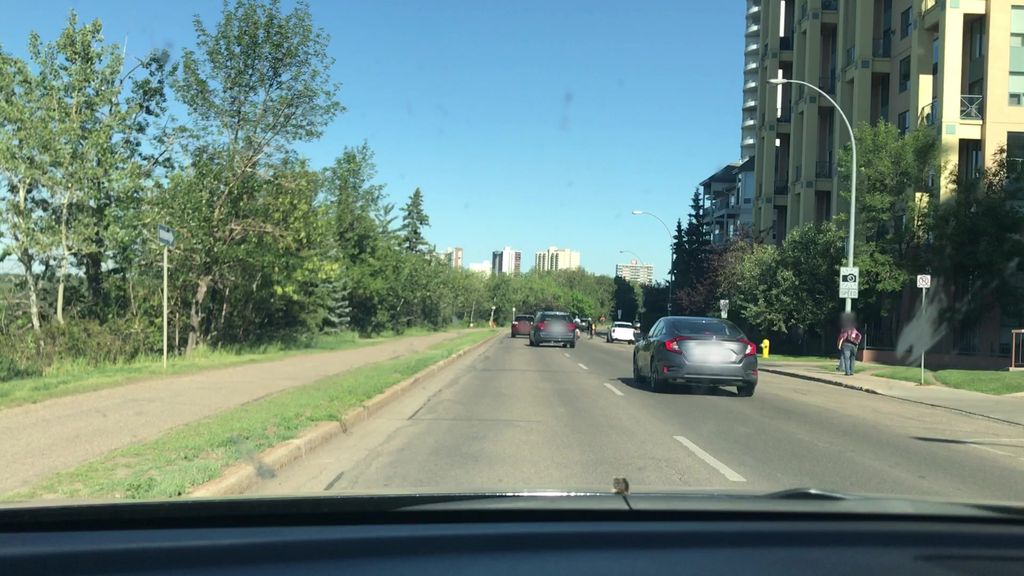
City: edmonton